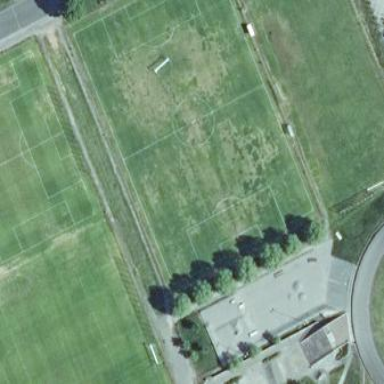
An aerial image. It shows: Soccer pitch with grass surface for leisure and sports.